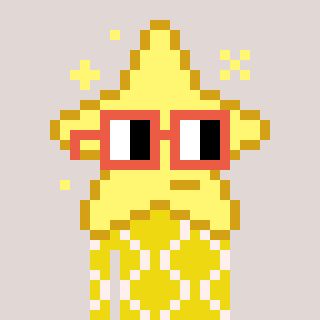
a pixel art character with square orange glasses, a star-shaped head and a yellow-colored body on a warm background